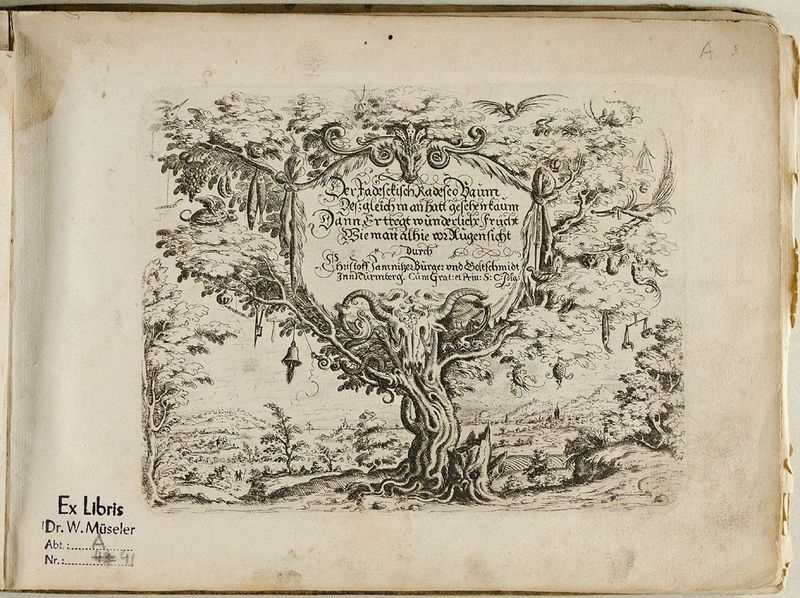
Titel: Titelblatt des dritten Teils des 'Neuw Grotteßken Buch'
Künstler: Christoph Jamnitzer
Standort: Hamburg
Institution: Museum für Kunst und Gewerbe Hamburg
Schlagwörter: baum, landschaft, tiere, ornament, rahmen, schädel, strauch, ranken, schrift, papier, grafik, graphik, kartusche, ornamente, deutsch, fotografie, photographie, stadtansicht, birne, buch, druckgraphik, druckgrafik, radierung, stich, gestalten, glocke, glöckchen, gedicht, fabelwesen, schildkröte, ungeheuer, nummer, baumstumpf, fische, monster, groteske, katalog, bukranion, fabeltier, landschaften, fabeltiere, landschaftsdarstellung, ex libris, tierornament, gerippt, zwitterwesen, monstrum, tierschädel, knorpelwerk, reproduktionen, druckerzeugnisse, bäume, sträucher, gewässer, ornamentstich, vorlageblätter, tex libris, müseler